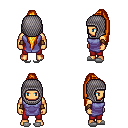
a pixel art fantasy rpg character, male body template, human, tanned skin, chain tabard jacket, red pants, light blonde extra-long topknot hairstyle, chain hood, cloth bracers, white slippers, four views (front, back, left, right), 2x2 character sprite sheet, small pixel art, hard edges, no anti-aliasing